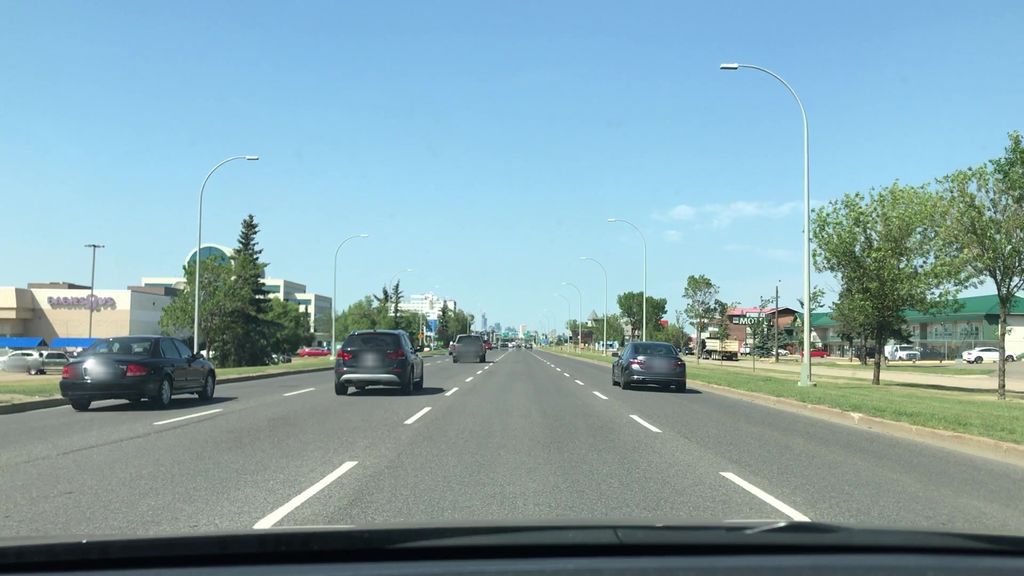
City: edmonton